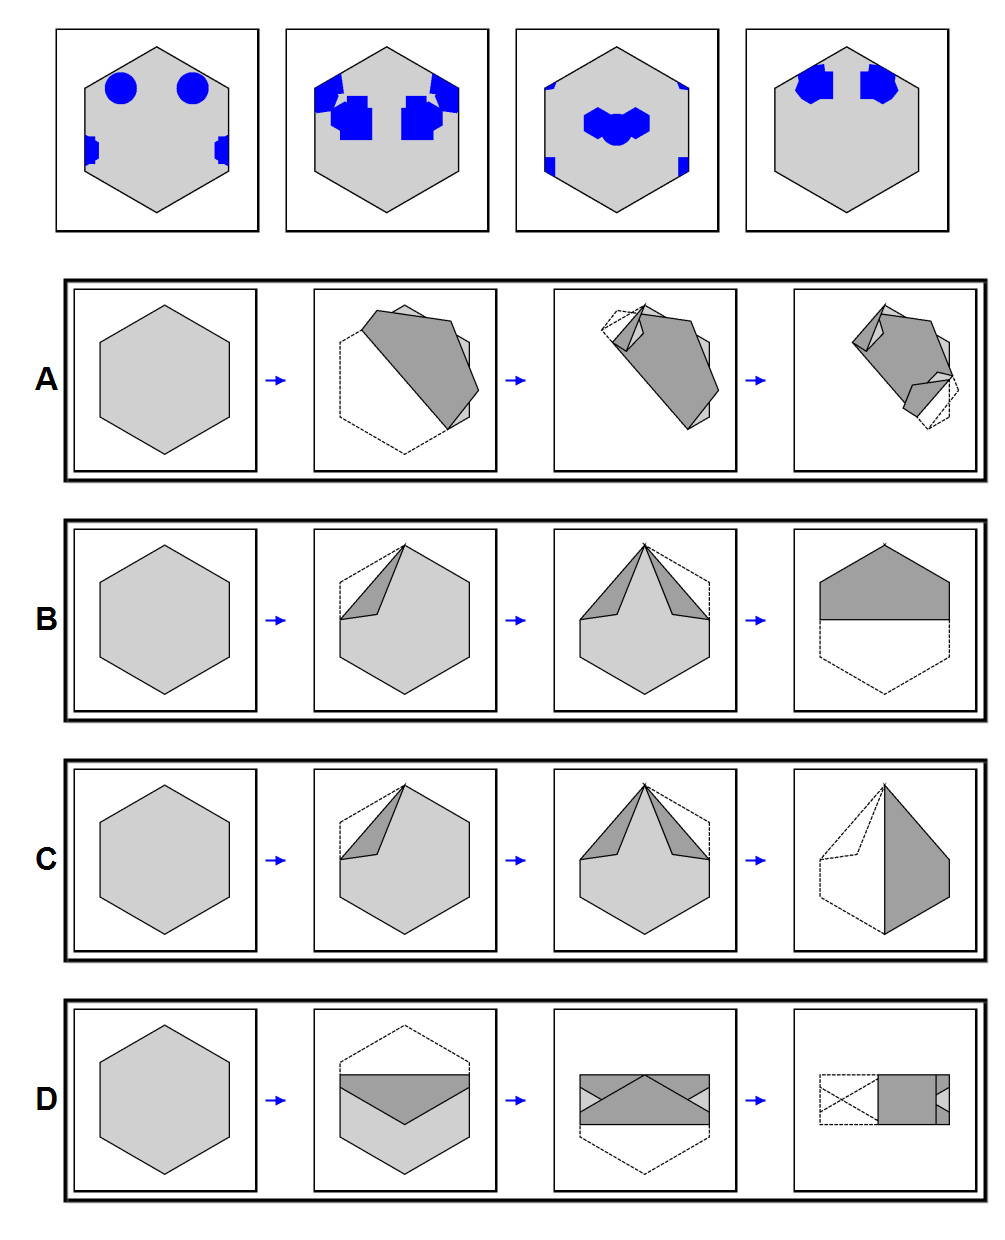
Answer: C